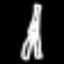
Label: The Eiffel Tower